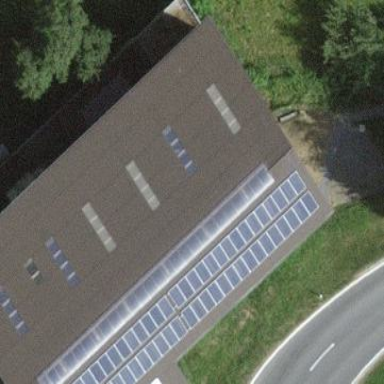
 consisting of solar photovoltaic panels."